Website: crate-barrel
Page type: customer-info-address
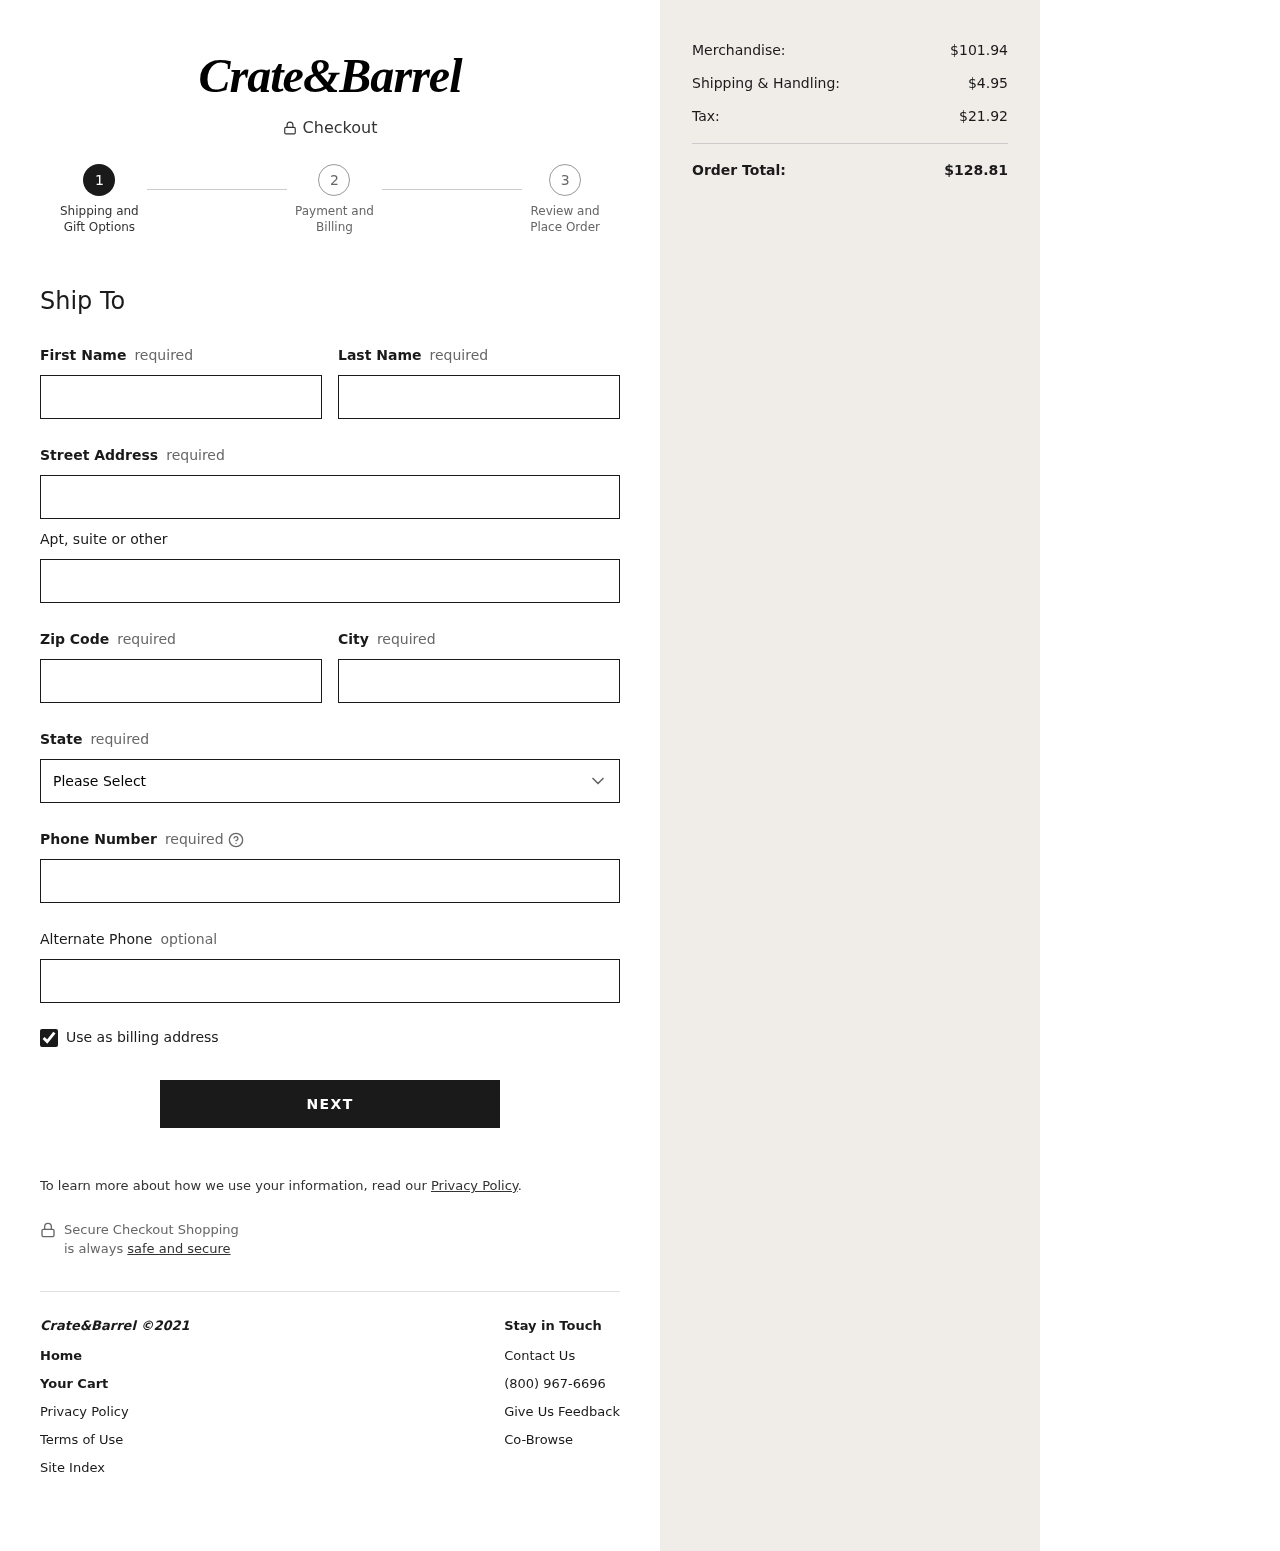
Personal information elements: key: PII_STATE
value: Illinois
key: PII_FIRSTNAME
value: Joseph
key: PII_LASTNAME
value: Brown
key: PII_STREET
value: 73535 Wright Stream
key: PII_POSTCODE
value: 34406
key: PII_CITY
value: East Patrickfort
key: PII_PHONE
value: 6763086579
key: PII_PHONE_ALT
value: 8528346065
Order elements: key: ORDER_SUBTOTAL
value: $101.94
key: ORDER_SHIPPING_COST
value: $4.95
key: ORDER_TAX
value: $21.92
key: ORDER_TOTAL
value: $128.81